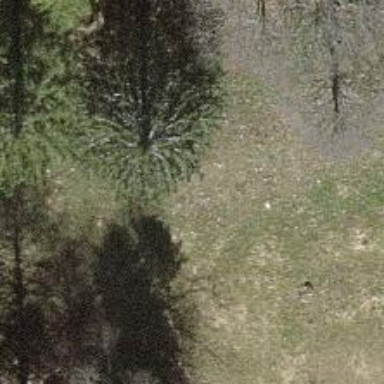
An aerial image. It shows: Beautiful tree in nature.